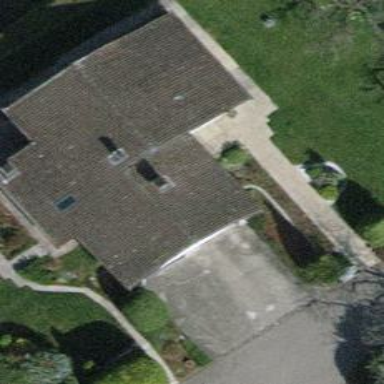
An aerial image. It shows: Detached building.